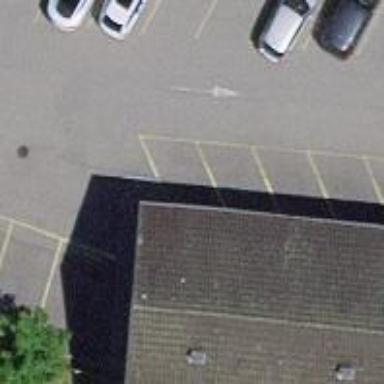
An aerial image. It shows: Charging station.